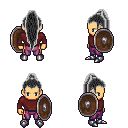
a pixel art fantasy rpg character, male body template, human, tanned skin, maroon long-sleeve shirt, magenta pants, gray extra-long topknot hairstyle, metal boots, shield, four views (front, back, left, right), 2x2 character sprite sheet, small pixel art, hard edges, no anti-aliasing